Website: apple
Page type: payment
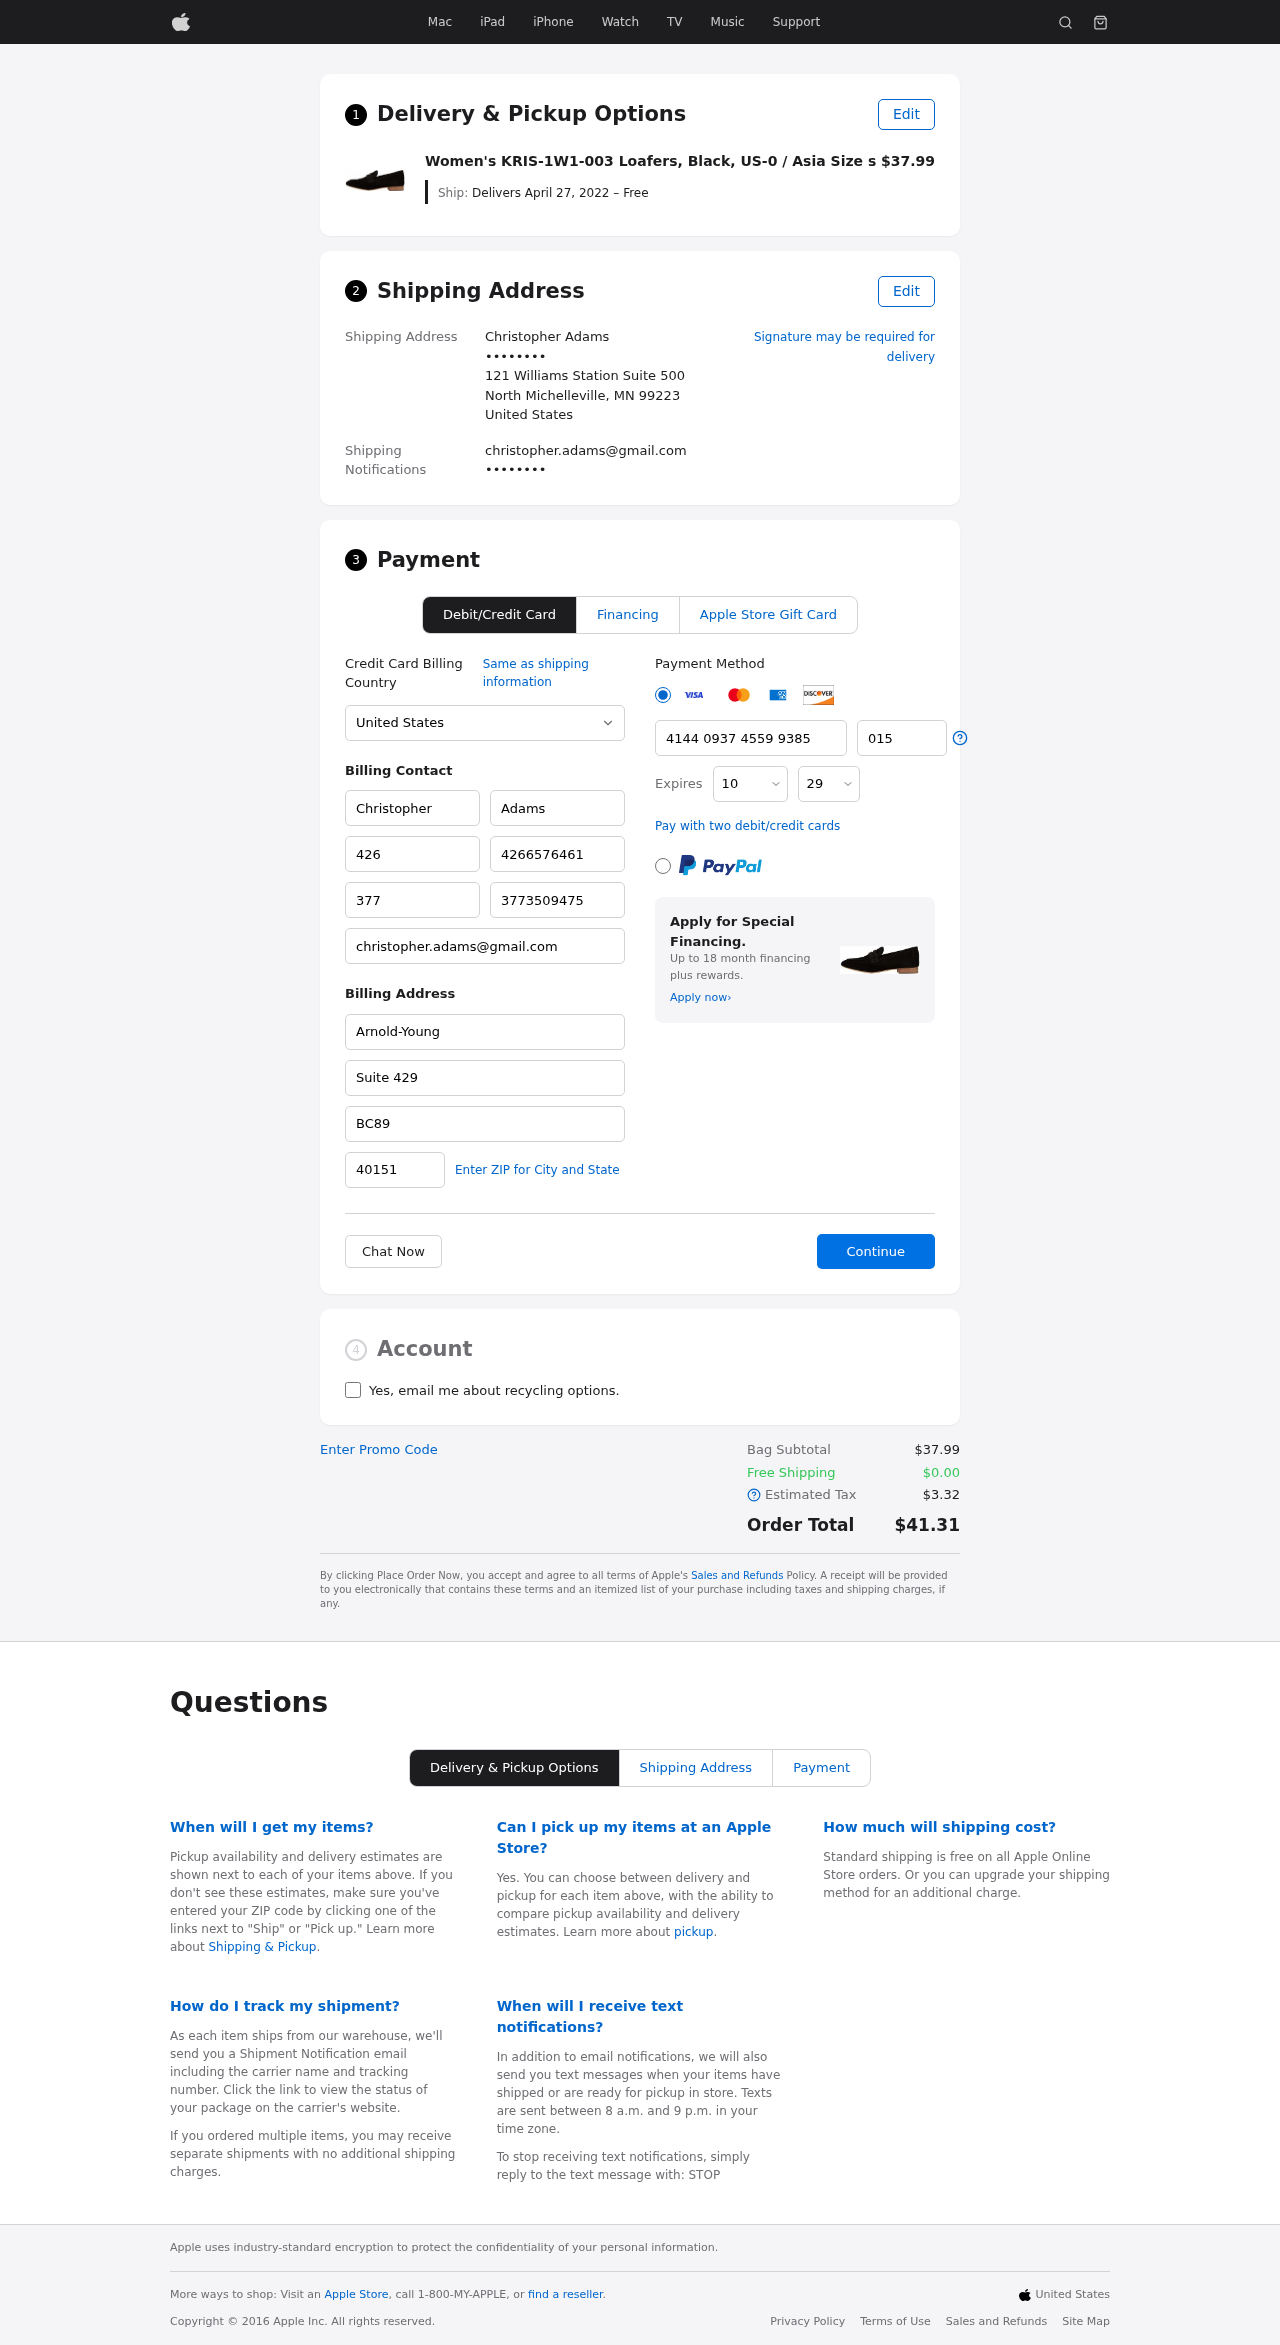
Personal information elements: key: PII_CARD_CVV
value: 015
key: PII_CARD_EXPIRY_MONTH
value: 10
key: PII_CARD_EXPIRY_YEAR
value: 29
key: PII_CARD_NUMBER
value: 4144 0937 4559 9385
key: PII_CITY_STATE_ZIP
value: North Michelleville, MN 99223
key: PII_COMPANY
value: Arnold-Young
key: PII_COUNTRY
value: United States
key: PII_EMAIL
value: christopher.adams@gmail.com
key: PII_EMAIL2
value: christopher.adams@gmail.com
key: PII_FIRSTNAME
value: Christopher
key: PII_FULLNAME
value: Christopher Adams
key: PII_LASTNAME
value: Adams
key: PII_PHONE3
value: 4266576461
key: PII_PHONE_ALT
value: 3773509475
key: PII_PHONE_ALT_AREA
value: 377
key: PII_PHONE_AREA
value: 426
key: PII_POSTCODE2
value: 40151
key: PII_SECURITY_CODE
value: BC89
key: PII_STREET
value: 121 Williams Station Suite 500
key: PII_STREET2
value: Suite 429
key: PII_PHONE
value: ••••••••
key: PII_PHONE2
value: ••••••••
Product elements: key: PRODUCT1_NAME
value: Women's KRIS-1W1-003 Loafers, Black, US-0 / Asia Size s
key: PRODUCT1_PRICE
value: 37.99
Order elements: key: ORDER_DELIVERY_DATE
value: Delivers April 27, 2022 – Free
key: ORDER_SUBTOTAL
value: $37.99
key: ORDER_SHIPPING_COST
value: $0.00
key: ORDER_TAX
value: $3.32
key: ORDER_TOTAL
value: $41.31